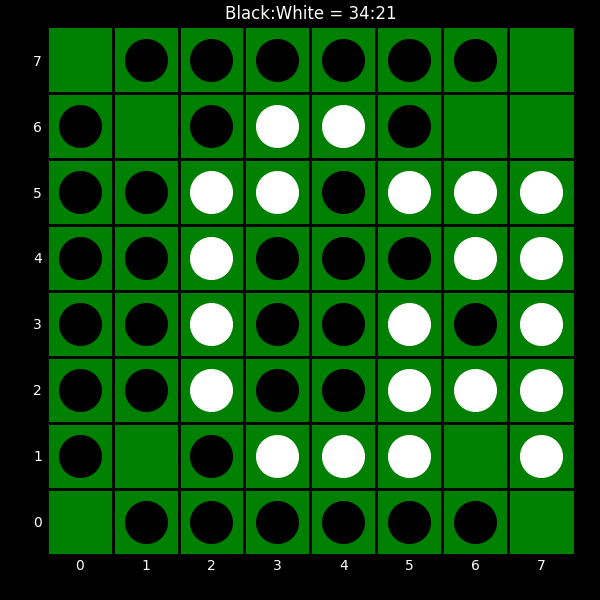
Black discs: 34
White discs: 21